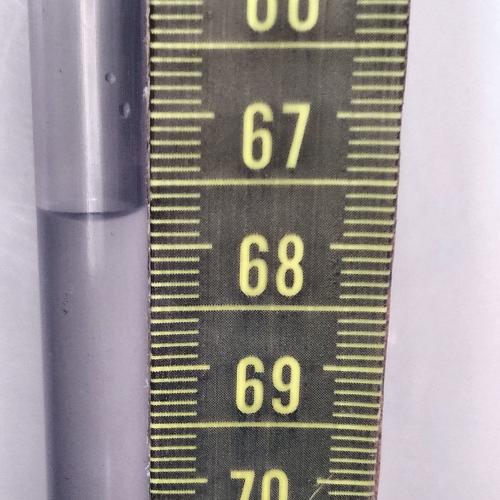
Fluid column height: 67.7 cm